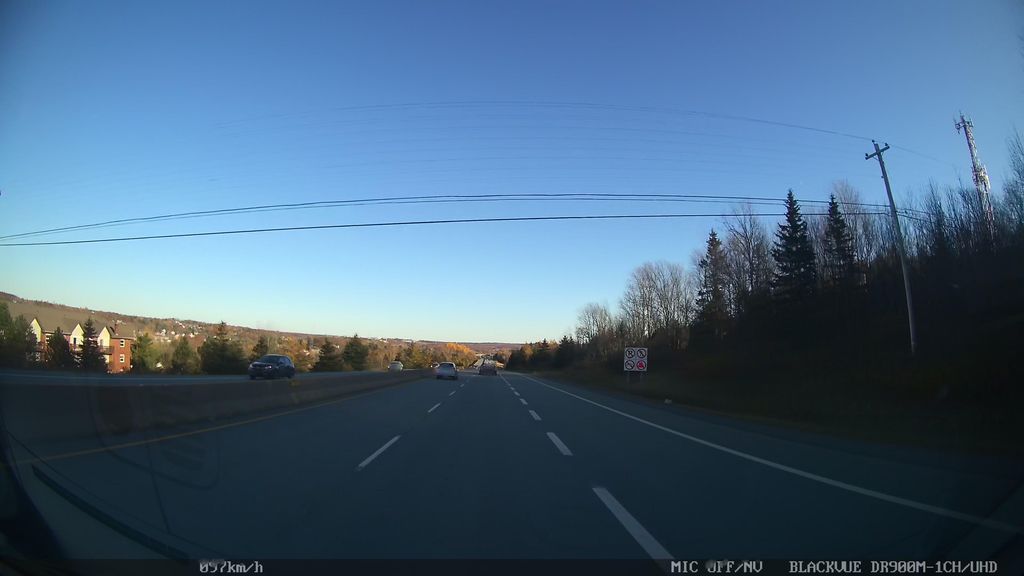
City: halifax